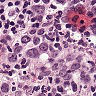
Metastatic tissue present: no